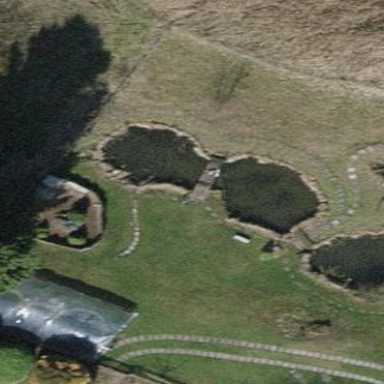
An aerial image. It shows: Serene pond surrounded by nature.